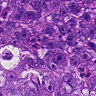
Metastatic tissue present: yes